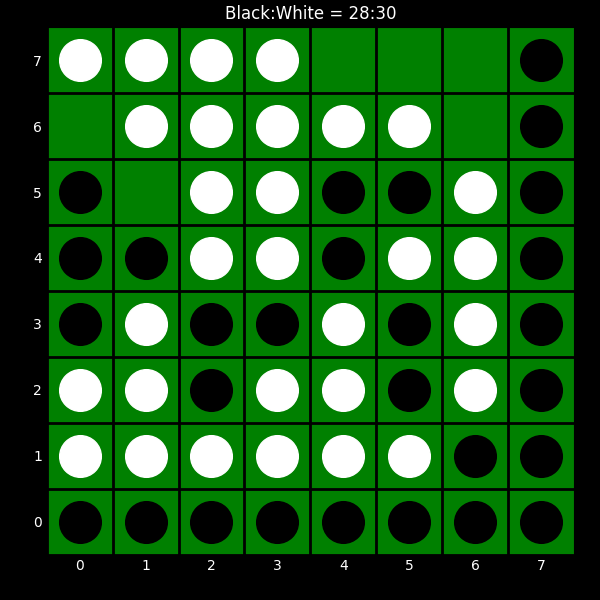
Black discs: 28
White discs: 30